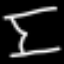
Label: hourglass